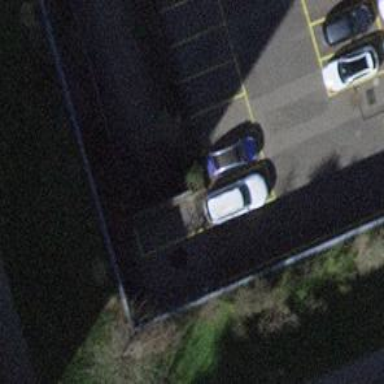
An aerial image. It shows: Parking entrance.